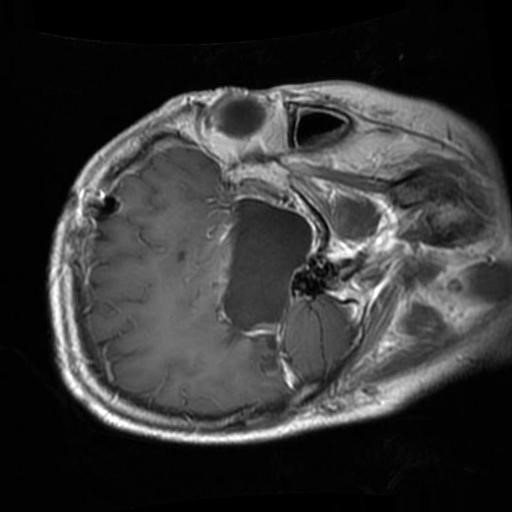
Label: brain_glioma